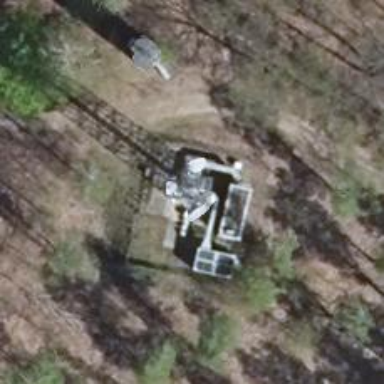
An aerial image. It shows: Lattice mast used for communication purposes.